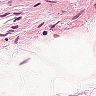
Metastatic tissue present: no